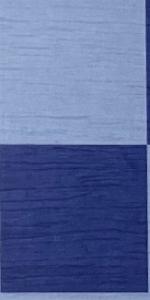
Label: Empty